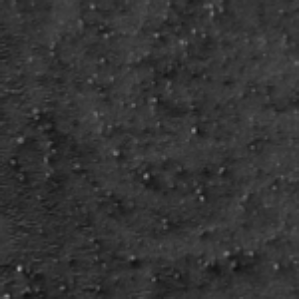
Label: frost